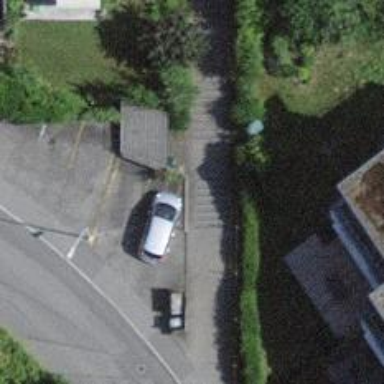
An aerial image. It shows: Footway.